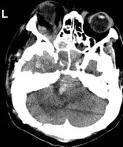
Preoperative and postoperative imaging features of the patient. Postoperative CT shows subtotal removal of the tumor.
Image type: radiology (ct)